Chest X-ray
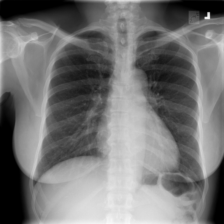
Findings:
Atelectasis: negative
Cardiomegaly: negative
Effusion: negative
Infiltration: negative
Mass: negative
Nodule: negative
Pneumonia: negative
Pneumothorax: negative
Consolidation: negative
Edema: negative
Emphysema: negative
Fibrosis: negative
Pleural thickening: negative
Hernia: negative